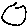
Label: circle